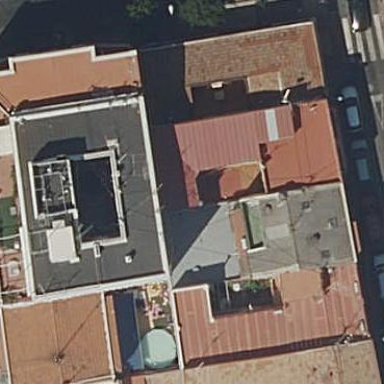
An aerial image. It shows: Image showing building with apartments.